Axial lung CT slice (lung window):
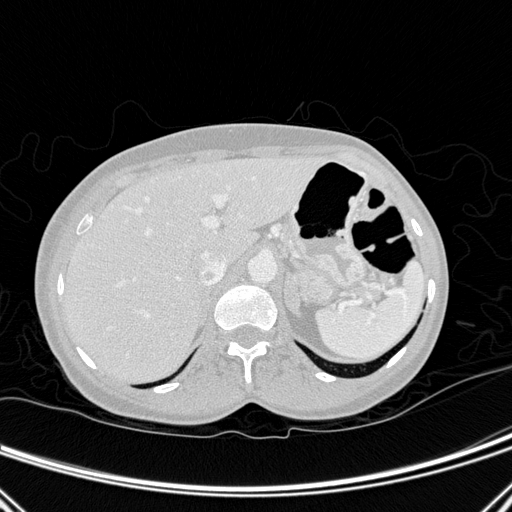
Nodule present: no